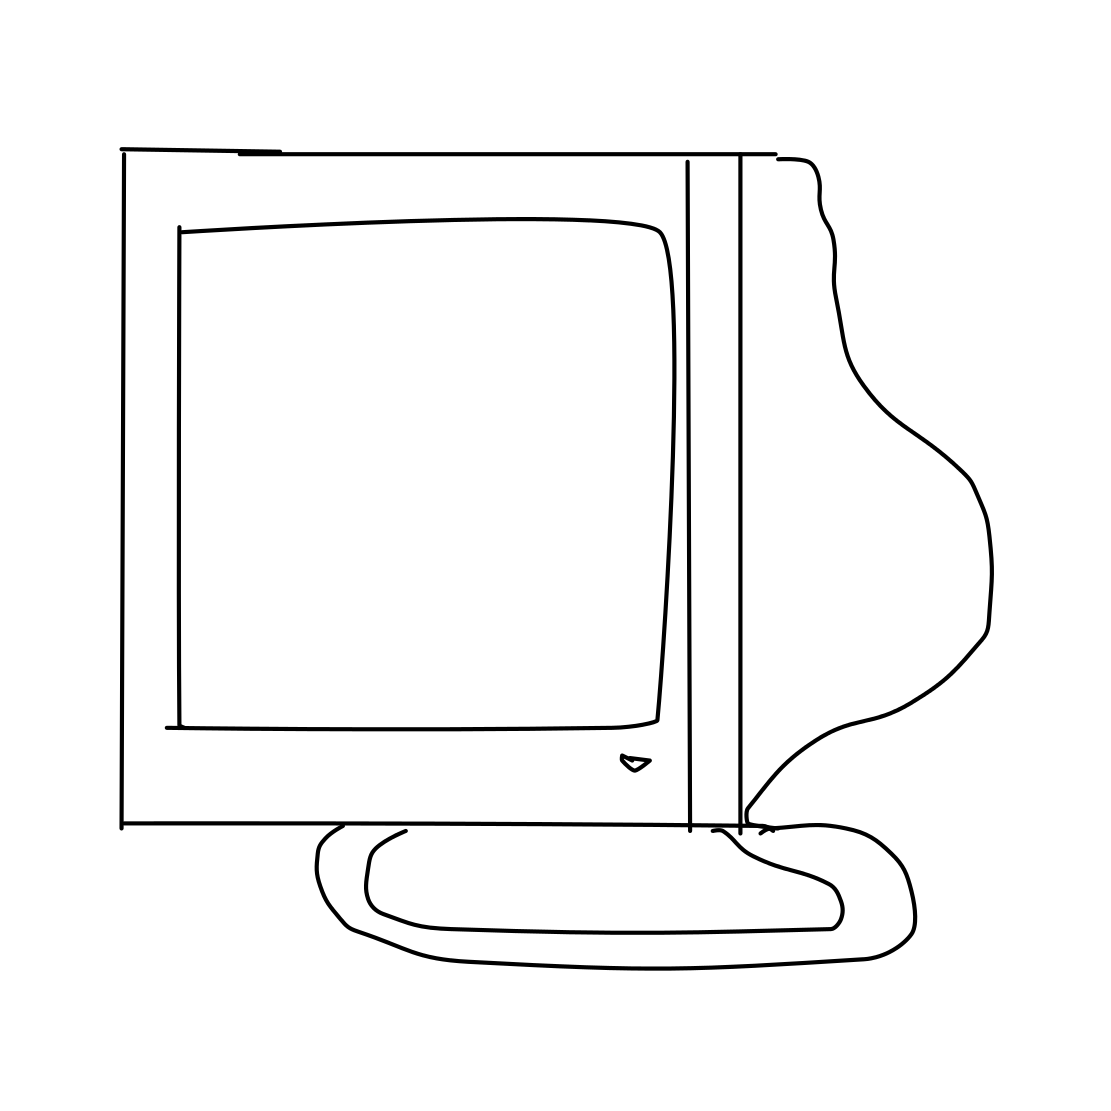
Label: computer monitor